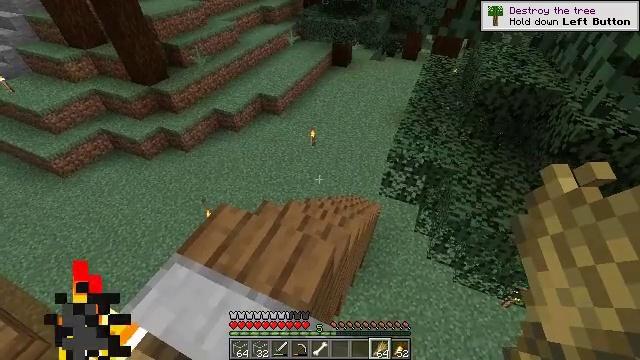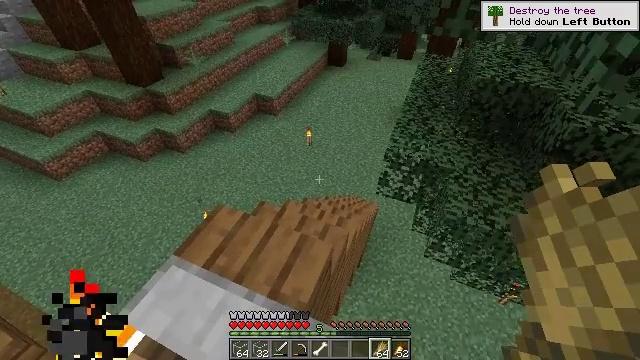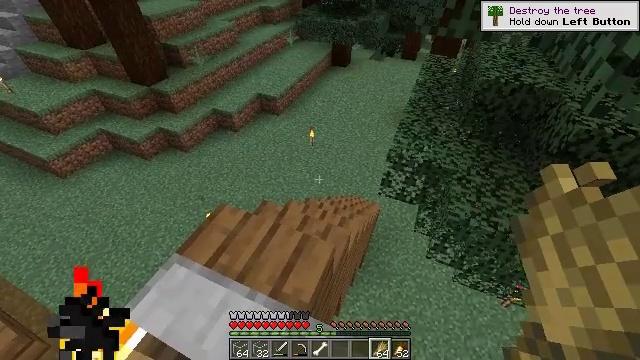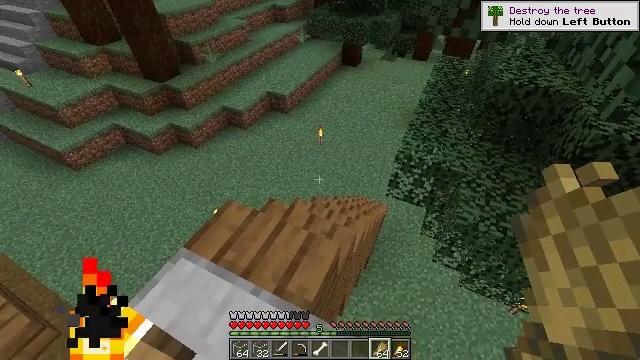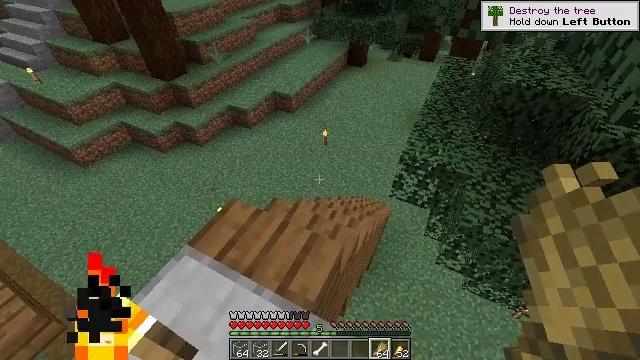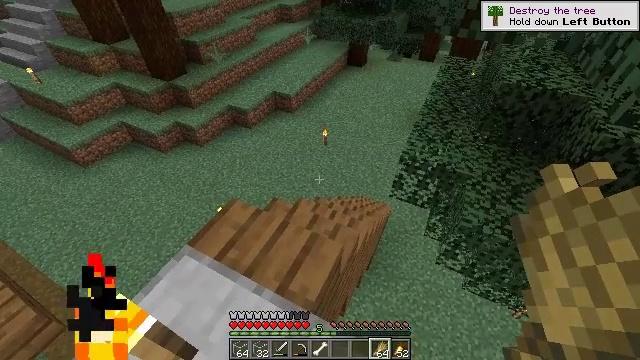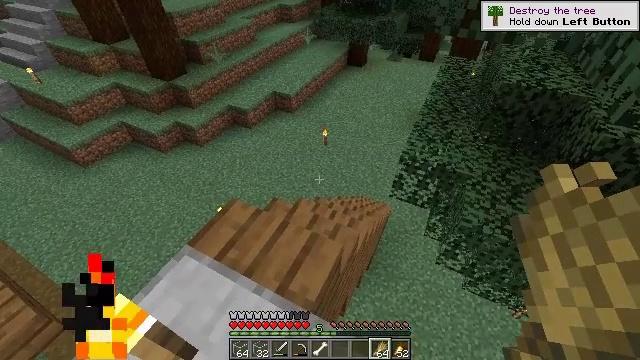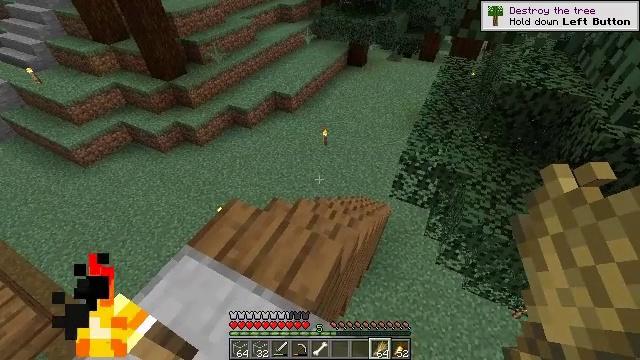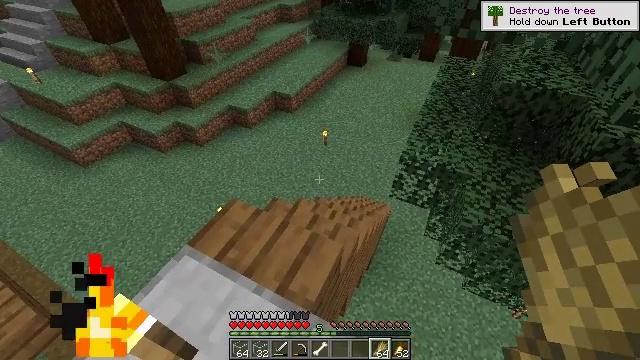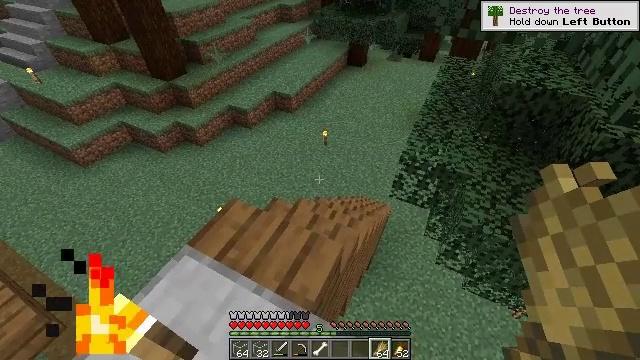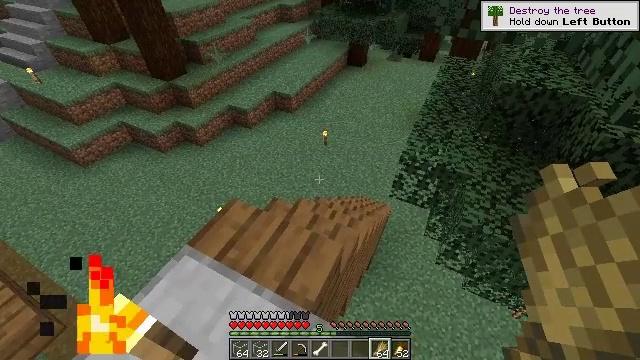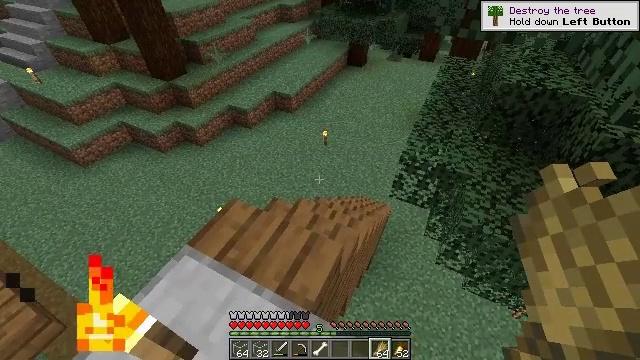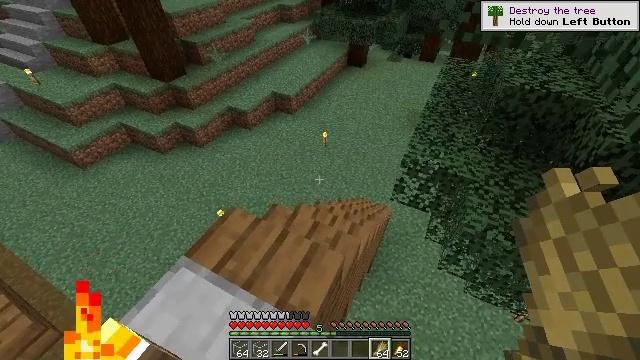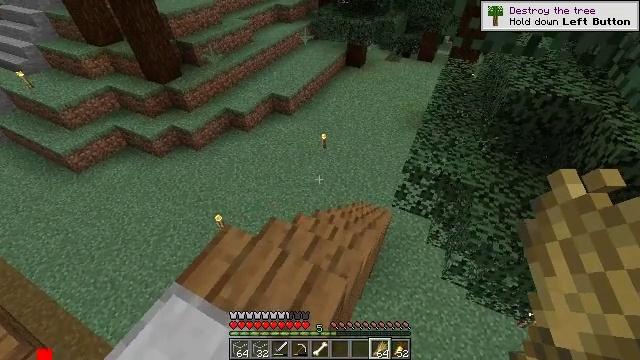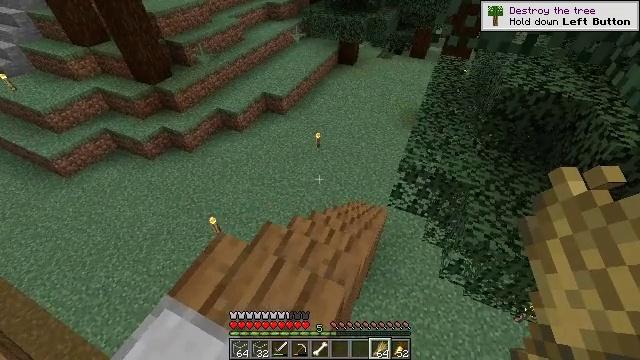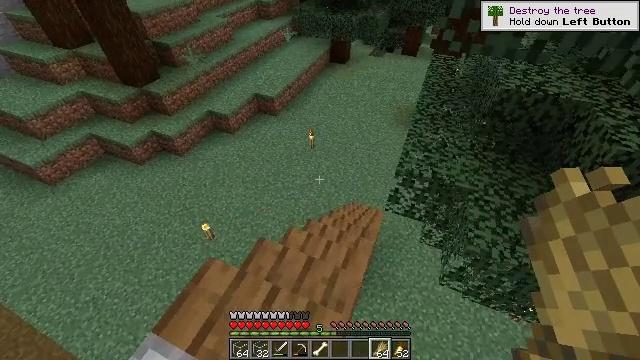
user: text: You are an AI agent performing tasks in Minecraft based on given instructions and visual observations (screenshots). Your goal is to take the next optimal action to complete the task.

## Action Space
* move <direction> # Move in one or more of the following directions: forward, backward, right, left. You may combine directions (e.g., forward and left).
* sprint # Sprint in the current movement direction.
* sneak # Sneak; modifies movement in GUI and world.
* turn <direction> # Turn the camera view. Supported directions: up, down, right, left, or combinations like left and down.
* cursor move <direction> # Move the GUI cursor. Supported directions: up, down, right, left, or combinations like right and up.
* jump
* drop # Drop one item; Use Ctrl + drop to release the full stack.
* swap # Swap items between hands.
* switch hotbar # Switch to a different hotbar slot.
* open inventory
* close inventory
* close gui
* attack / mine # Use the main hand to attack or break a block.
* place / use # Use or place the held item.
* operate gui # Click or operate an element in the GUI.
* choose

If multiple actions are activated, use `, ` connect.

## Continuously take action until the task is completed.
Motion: motion action
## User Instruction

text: Gather spruce fence pieces.
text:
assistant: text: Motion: no_op
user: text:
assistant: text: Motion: no_op
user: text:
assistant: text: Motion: turn left
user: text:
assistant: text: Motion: turn left
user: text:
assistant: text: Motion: no_op
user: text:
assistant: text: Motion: no_op
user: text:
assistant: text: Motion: no_op
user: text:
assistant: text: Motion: no_op
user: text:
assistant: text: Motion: no_op
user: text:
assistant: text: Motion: no_op
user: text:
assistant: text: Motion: no_op
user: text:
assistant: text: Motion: move forward
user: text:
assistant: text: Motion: move forward
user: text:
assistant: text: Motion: move forward, turn right
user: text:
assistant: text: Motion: move forward, turn right
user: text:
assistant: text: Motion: move forward, turn right
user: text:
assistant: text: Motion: move forward, turn right
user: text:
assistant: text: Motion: move forward, turn right
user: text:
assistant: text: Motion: move forward, turn right
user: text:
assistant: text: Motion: move forward, turn right
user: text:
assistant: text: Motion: move forward, turn right and down
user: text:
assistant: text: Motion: move forward, turn right
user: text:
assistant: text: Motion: move forward, turn right
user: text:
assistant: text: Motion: move forward
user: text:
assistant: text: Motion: move forward
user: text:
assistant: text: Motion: move forward
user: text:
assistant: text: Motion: move forward
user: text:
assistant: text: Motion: move forward
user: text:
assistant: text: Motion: move forward, sprint
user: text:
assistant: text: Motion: move forward, sprint